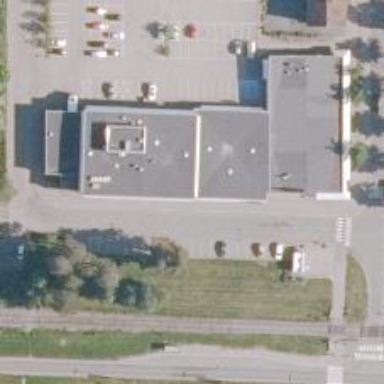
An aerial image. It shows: Supermarket.